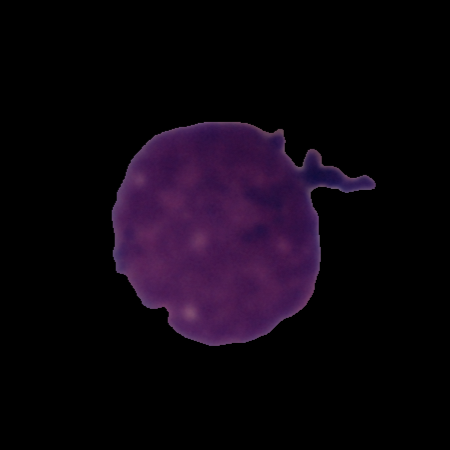
Label: cancer